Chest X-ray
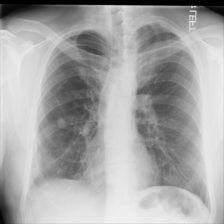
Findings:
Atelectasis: negative
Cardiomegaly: negative
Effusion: negative
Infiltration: positive
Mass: negative
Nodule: positive
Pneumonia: negative
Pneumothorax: negative
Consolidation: negative
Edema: negative
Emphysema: negative
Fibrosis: negative
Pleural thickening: negative
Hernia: negative